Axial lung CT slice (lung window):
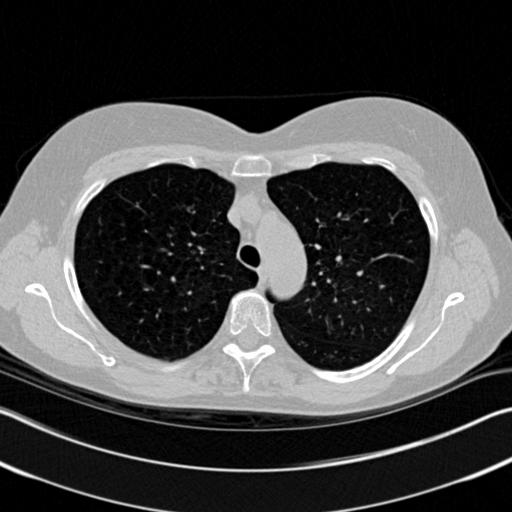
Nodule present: no